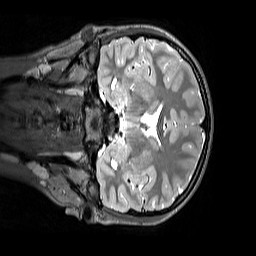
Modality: T2w
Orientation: coronal
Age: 12
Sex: male
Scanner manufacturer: siemens
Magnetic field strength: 3 T
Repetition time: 3.2 s
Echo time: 0.408 s